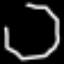
Label: octagon